Question: This is how the text looks at the moment

'''
<td style="vertical-align:middle;">
<img src="~/Images/Cancel.png" style="width:80px;height:80px" id="btnCancel" />
<span style="color:White;font-size:27px;font-weight:bold;">CANCEL</span>
</td>
'''
How can I vertically align the text next to the image so it's in the middle?
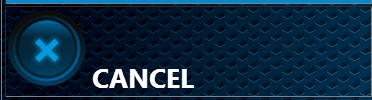
Answer: You could remove the 'vertical-align:middle;' from the table cell and apply that CSS declaration to both '' and the 'span>' element, as follows:
'''
<td>
<img src="http://placehold.it/100" style="width:80px;height:80px;vertical-align:middle;" id="btnCancel" />
<span style="color:black;font-size:27px;font-weight:bold;vertical-align:middle;">CANCEL</span>
</td>
'''
<URL>.
That's because the inline elements themselves are aligned in their by default.